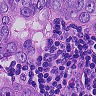
Metastatic tissue present: yes